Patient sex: F
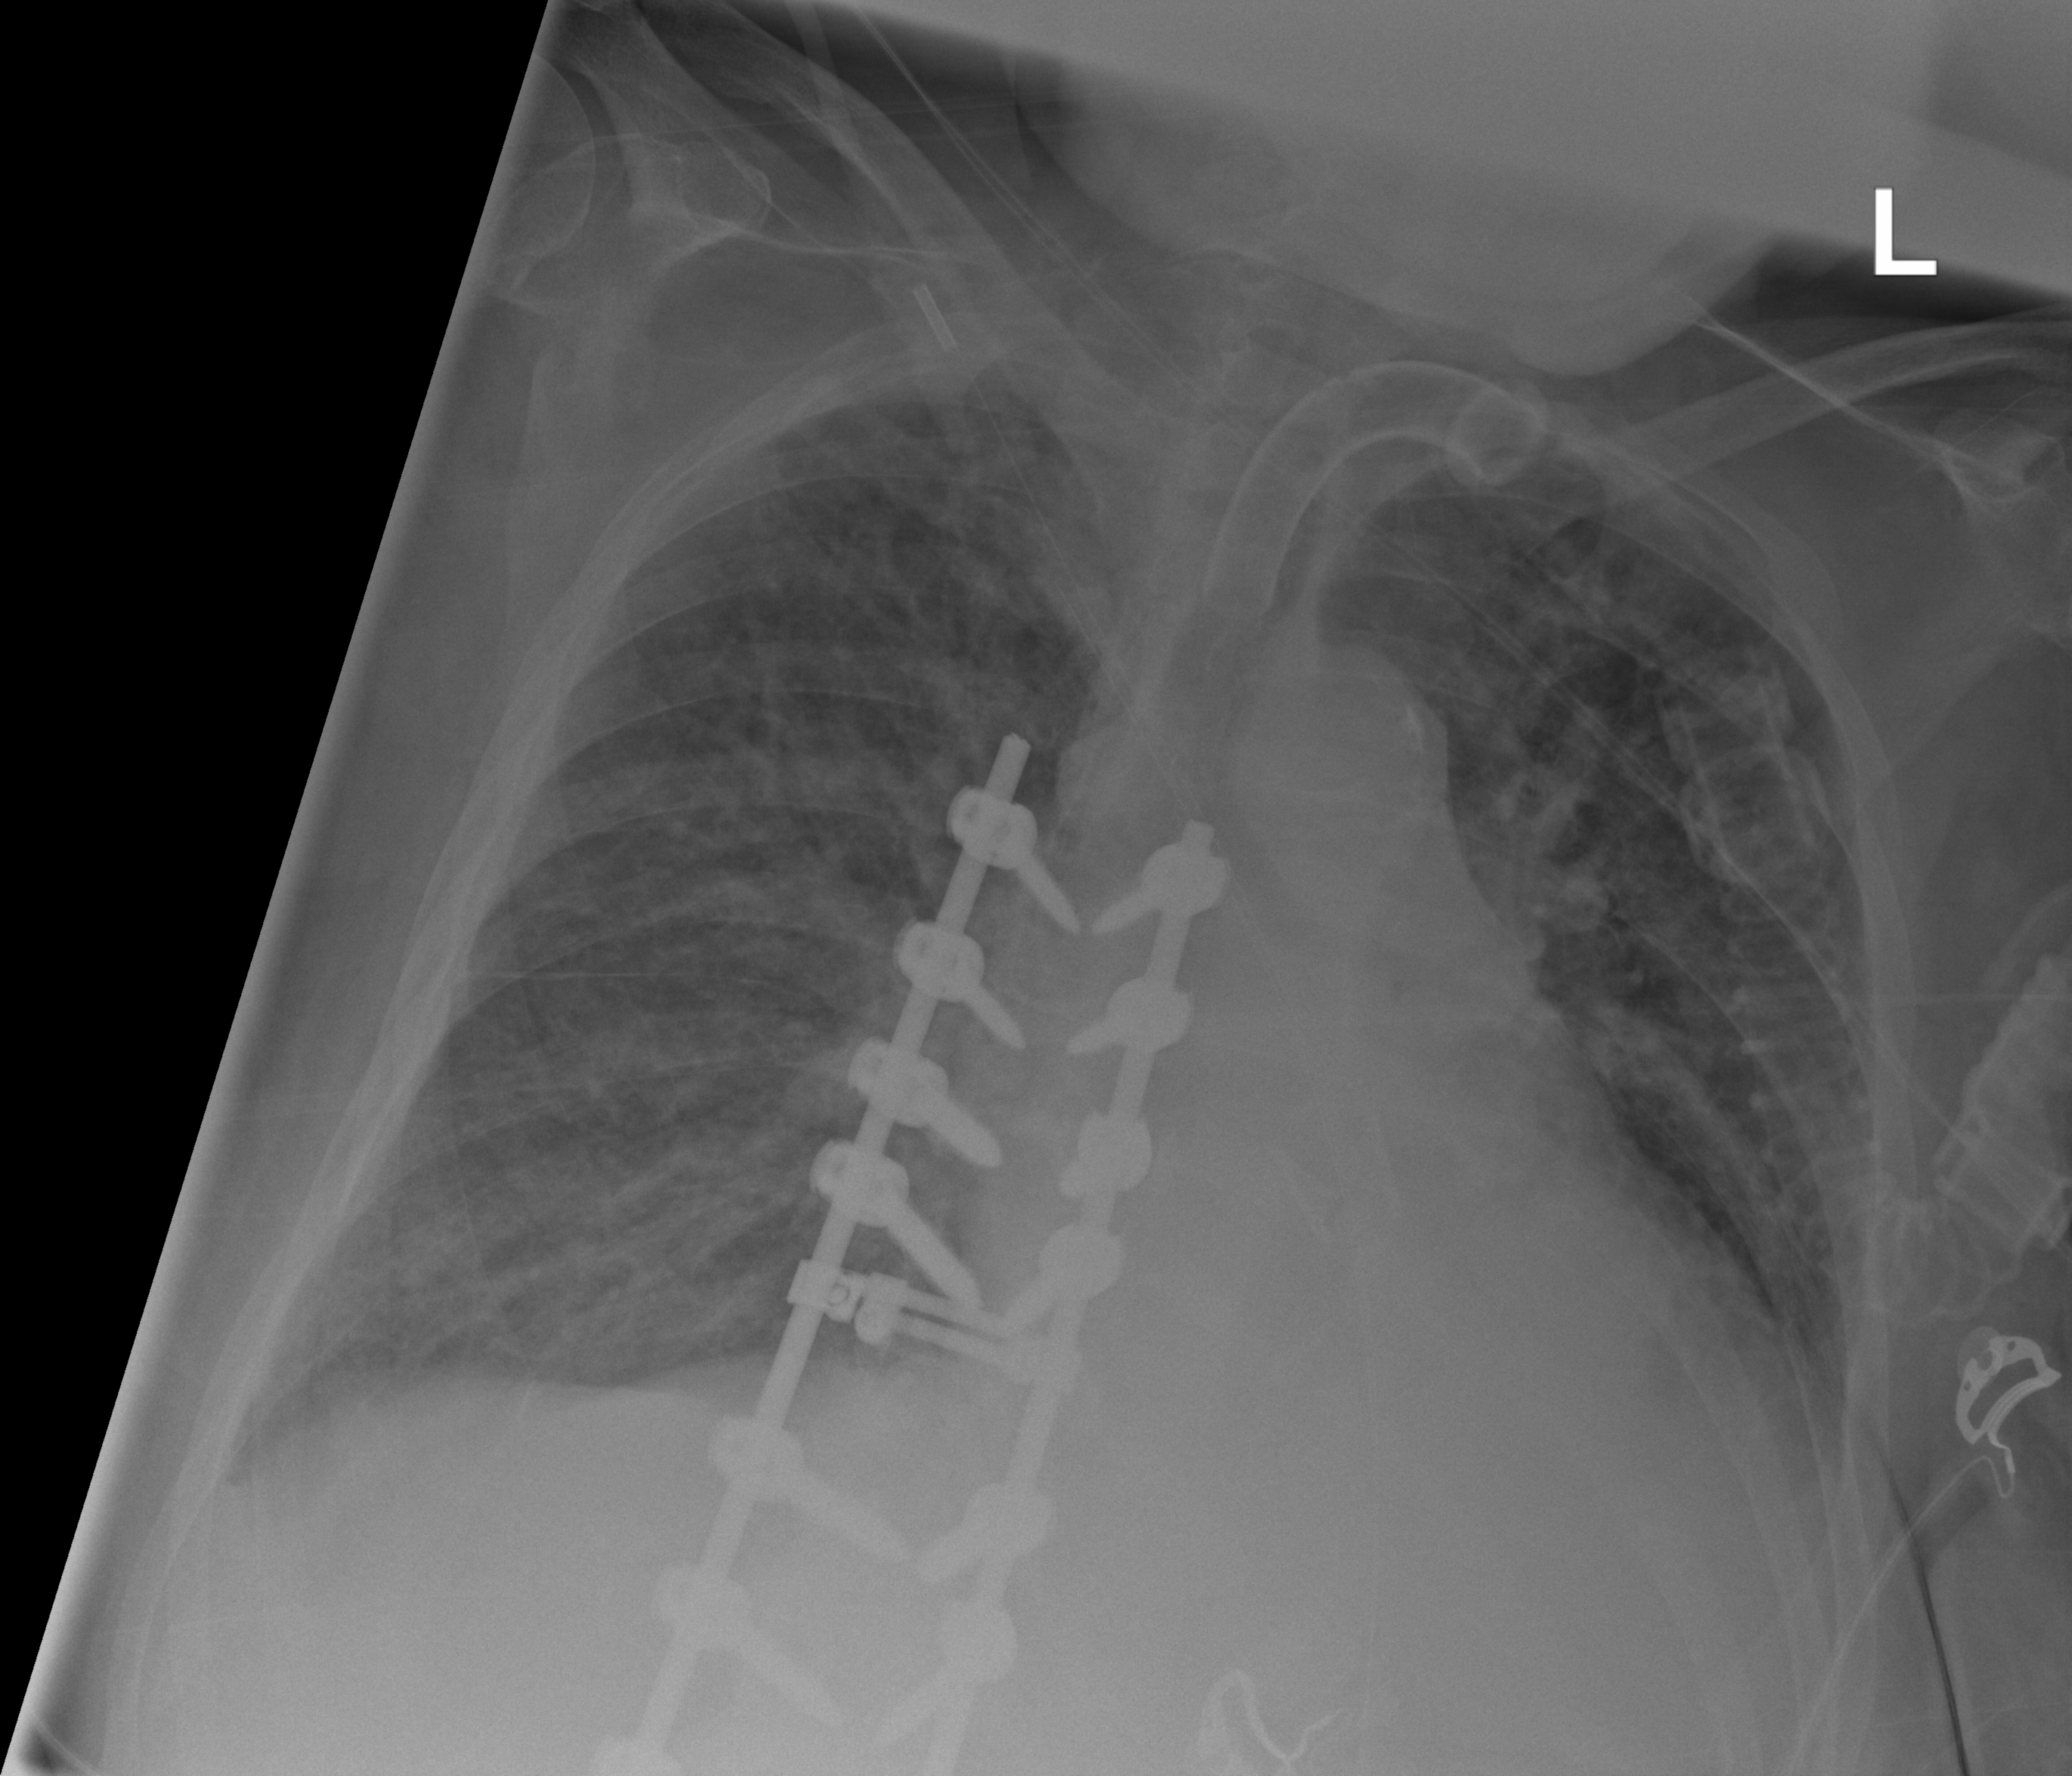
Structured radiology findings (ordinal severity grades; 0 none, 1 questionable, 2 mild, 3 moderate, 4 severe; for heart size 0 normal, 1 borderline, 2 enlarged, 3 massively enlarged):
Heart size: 2
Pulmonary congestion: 2
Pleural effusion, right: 1
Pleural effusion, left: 1
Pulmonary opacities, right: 1
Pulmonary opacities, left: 0
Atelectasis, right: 2
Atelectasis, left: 1